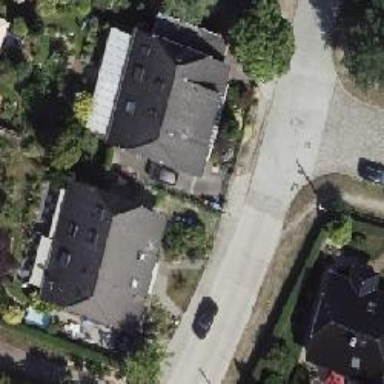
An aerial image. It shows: Residential road with concrete surface.